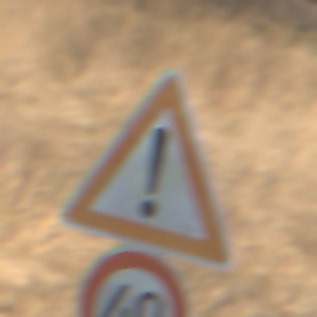
Verkehrszeichen: Gefahrenstelle
Zusatzzeichen unten: Geschwindigkeit40
Umgebung: Outdoor, Nature
Tageszeit: MorningAfternoon
Wetter: PartlyCloudy
Licht: Natural
Jahreszeit: NotSpecified
Kontrast: HighContrast